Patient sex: M
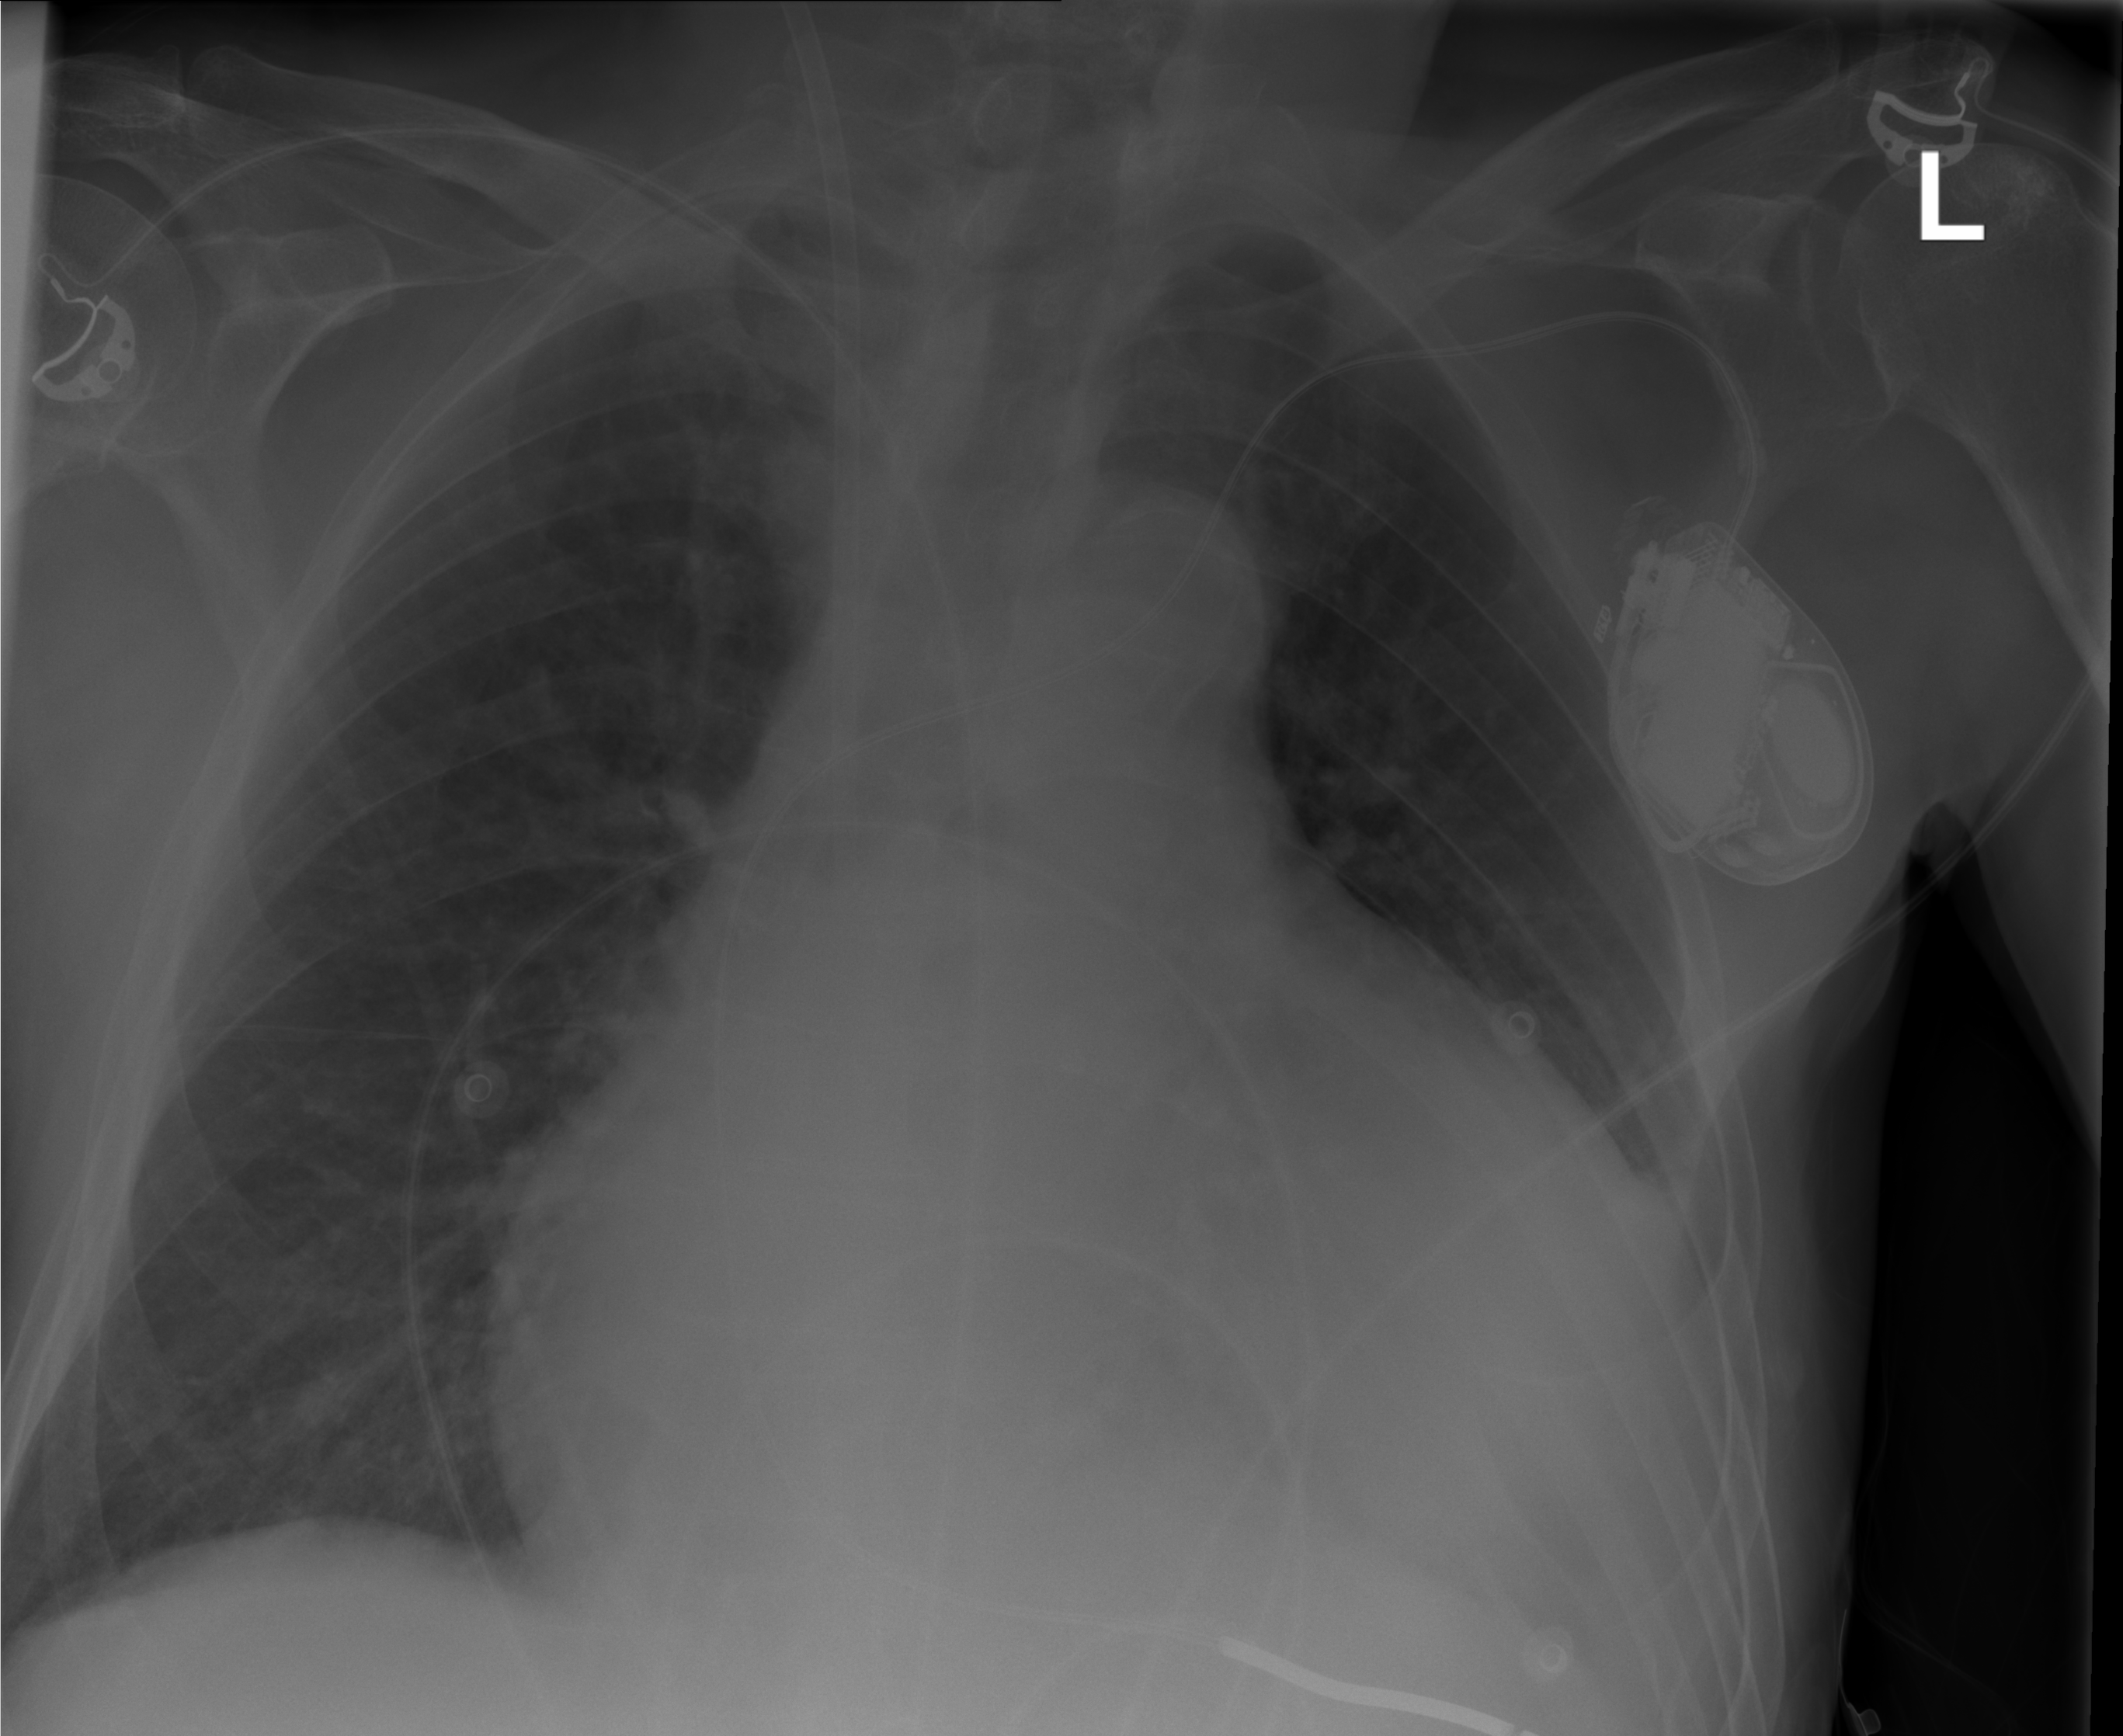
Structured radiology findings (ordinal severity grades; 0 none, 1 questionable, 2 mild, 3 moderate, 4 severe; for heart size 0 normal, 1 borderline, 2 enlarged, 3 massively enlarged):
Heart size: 3
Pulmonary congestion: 0
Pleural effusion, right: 0
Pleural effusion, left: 0
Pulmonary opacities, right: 0
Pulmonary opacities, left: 0
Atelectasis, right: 0
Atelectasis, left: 1